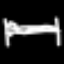
Label: bed